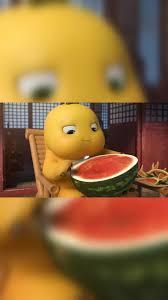
Label: nailong